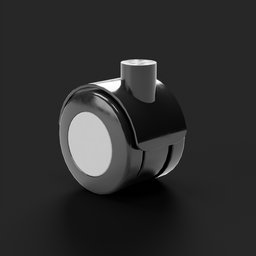
Label: mechanical